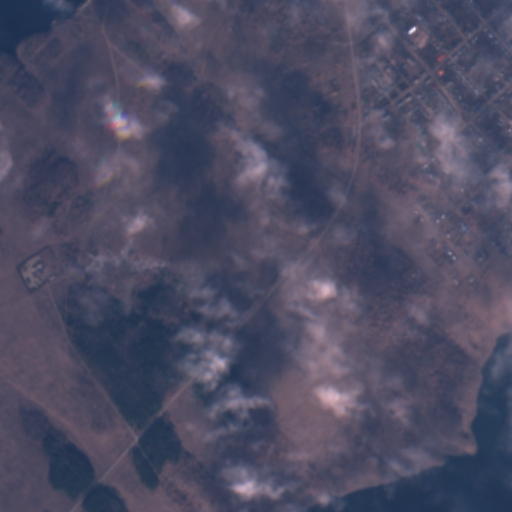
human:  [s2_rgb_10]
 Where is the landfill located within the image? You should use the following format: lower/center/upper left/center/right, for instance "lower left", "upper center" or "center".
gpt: The landfill is located in the center left of the image.
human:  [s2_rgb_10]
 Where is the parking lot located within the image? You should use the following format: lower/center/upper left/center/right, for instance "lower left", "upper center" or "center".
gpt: The parking lot is located in the upper right of the image.
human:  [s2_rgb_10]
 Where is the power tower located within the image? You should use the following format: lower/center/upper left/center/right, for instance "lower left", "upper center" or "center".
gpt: The power tower is located in the upper left of the image.
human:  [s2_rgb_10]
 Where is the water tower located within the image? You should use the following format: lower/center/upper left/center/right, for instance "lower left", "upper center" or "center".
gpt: The water tower is located in the upper right of the image.
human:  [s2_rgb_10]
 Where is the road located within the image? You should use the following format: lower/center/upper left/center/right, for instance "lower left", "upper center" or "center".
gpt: There is no road in the image.